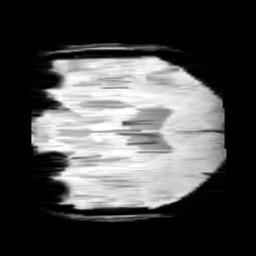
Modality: minIP
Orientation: coronal
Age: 11
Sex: male
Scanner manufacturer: siemens
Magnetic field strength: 3 T
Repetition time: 0.027 s
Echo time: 0.02 s